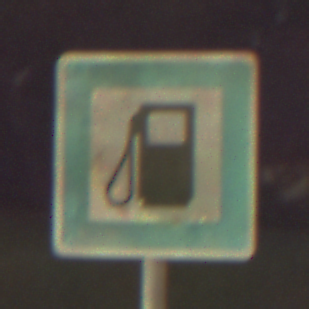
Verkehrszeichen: Tankstelle
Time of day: Night
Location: Outdoor (Suburban)
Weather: Clear
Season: NotSpecified
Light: Artificial